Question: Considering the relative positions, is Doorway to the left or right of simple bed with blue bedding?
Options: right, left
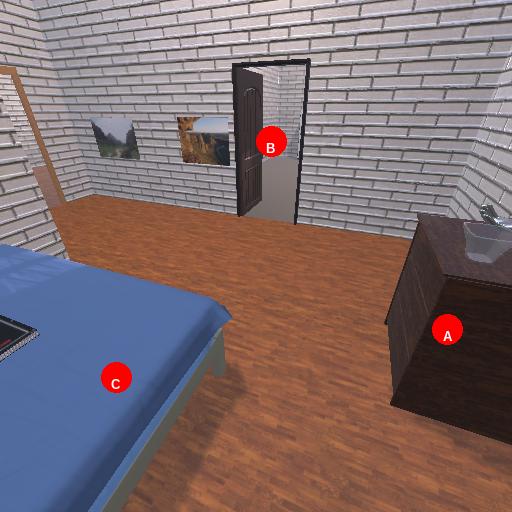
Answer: right